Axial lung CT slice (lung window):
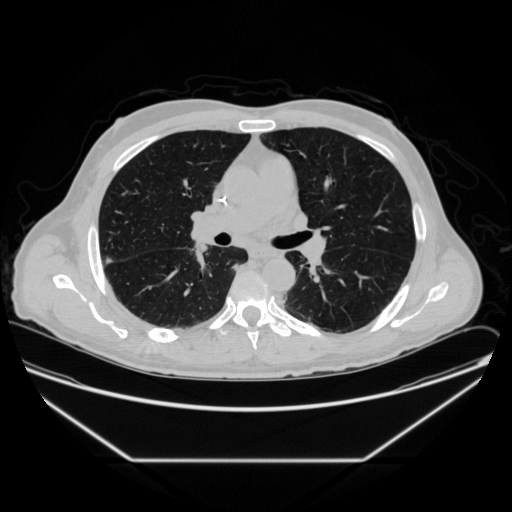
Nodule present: yes
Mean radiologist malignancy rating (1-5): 3